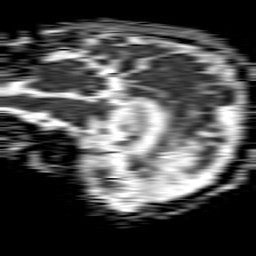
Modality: ADC
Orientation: sagittal
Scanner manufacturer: philips
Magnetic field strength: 1.5 T
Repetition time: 4.6 s
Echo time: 0.08517 s